Question: I'm looking to create a neural network for the first time in matlab. As such I'm just a little confused and need some quick guidance. Below is an image:

Now the problem I'm currently having/ needs verification is the values that are generated from my hidden layer that move to my outer layer are these values 0's and 1's? i.e from u0 to unh do these nodes output 0's and 1's or values in between 0 and 1 like 0.8,0.4 etc? Another question is then my output node that should be outputting for me a value in between 0 and 1, so that an error can be found and used in the back propagation?
Like I said it's my first time doing this so I just need some guidance.
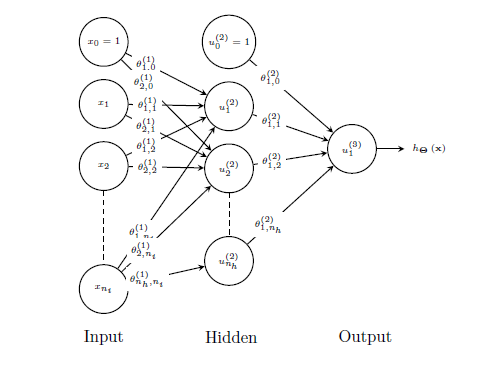
Answer: Not quite, the output of the hidden layer is like any other layer and each node gives a ranged value. The output of any node in a neural network is thus usually restricted to the [0, 1] or the [-1, 1] range. Your output node will similarly output a range of values, but that range is oftentimes thresholded to snap to 0 or 1 for simplicity of interpretation.
This however, doesn't mean that the outputs are linearly distributed. Usually you have a sigmoid, or some other non-linear, distribution which spreads more information through the middle, [-0.5, 0.5], range rather than evenly across the domain. Sometimes specialty functions are used to detect certain patterns, such as sinusoids -- though generally this is rarer and usually unnecessary.